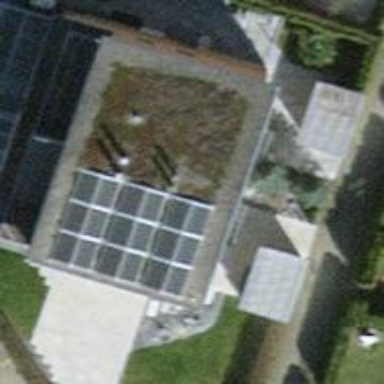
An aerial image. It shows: Flat roof terrace building.